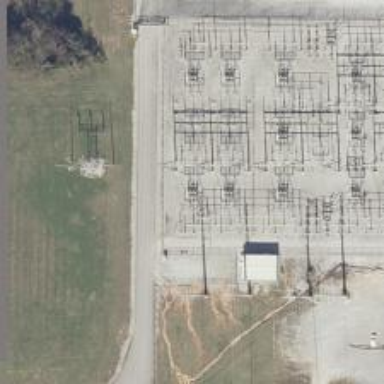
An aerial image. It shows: Switch for power supply.